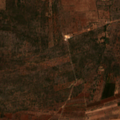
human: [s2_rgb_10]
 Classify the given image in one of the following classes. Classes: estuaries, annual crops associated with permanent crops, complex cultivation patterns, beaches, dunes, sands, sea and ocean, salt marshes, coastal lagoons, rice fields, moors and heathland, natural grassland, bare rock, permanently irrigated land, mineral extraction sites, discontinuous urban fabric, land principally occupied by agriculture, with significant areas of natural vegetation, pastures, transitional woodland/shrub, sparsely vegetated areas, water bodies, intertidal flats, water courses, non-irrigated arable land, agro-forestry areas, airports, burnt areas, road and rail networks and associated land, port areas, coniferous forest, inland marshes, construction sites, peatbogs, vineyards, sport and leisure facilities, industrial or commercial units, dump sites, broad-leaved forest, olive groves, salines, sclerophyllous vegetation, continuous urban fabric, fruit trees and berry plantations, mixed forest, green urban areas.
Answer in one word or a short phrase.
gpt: fruit trees and berry plantations, complex cultivation patterns, sclerophyllous vegetation